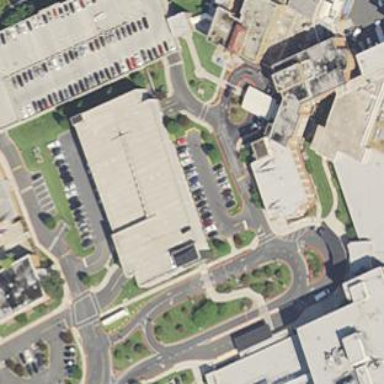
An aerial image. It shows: Multi-storey parking building.